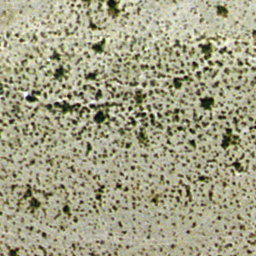
Label: chaparral